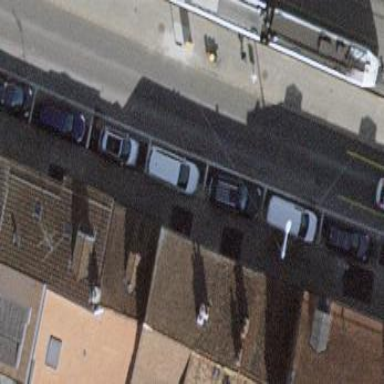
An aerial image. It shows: Parking lane area.